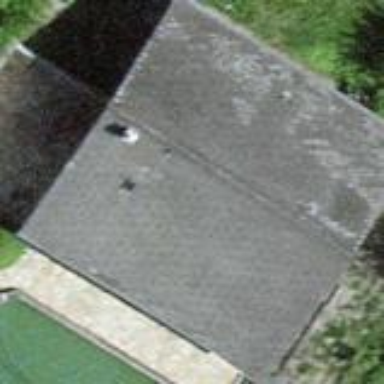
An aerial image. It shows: Simple house.